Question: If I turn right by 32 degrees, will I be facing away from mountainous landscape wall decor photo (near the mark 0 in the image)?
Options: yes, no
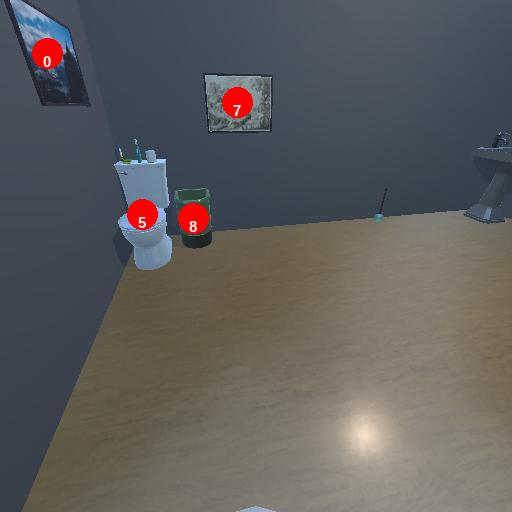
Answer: yes